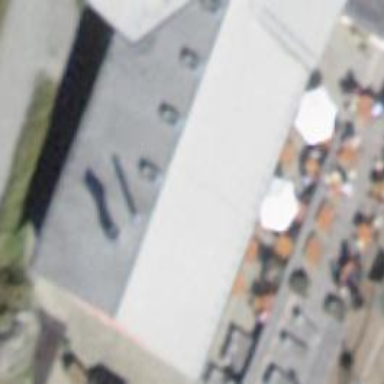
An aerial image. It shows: Restaurant located near historic monument.